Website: bh-photo
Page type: customer-info-address
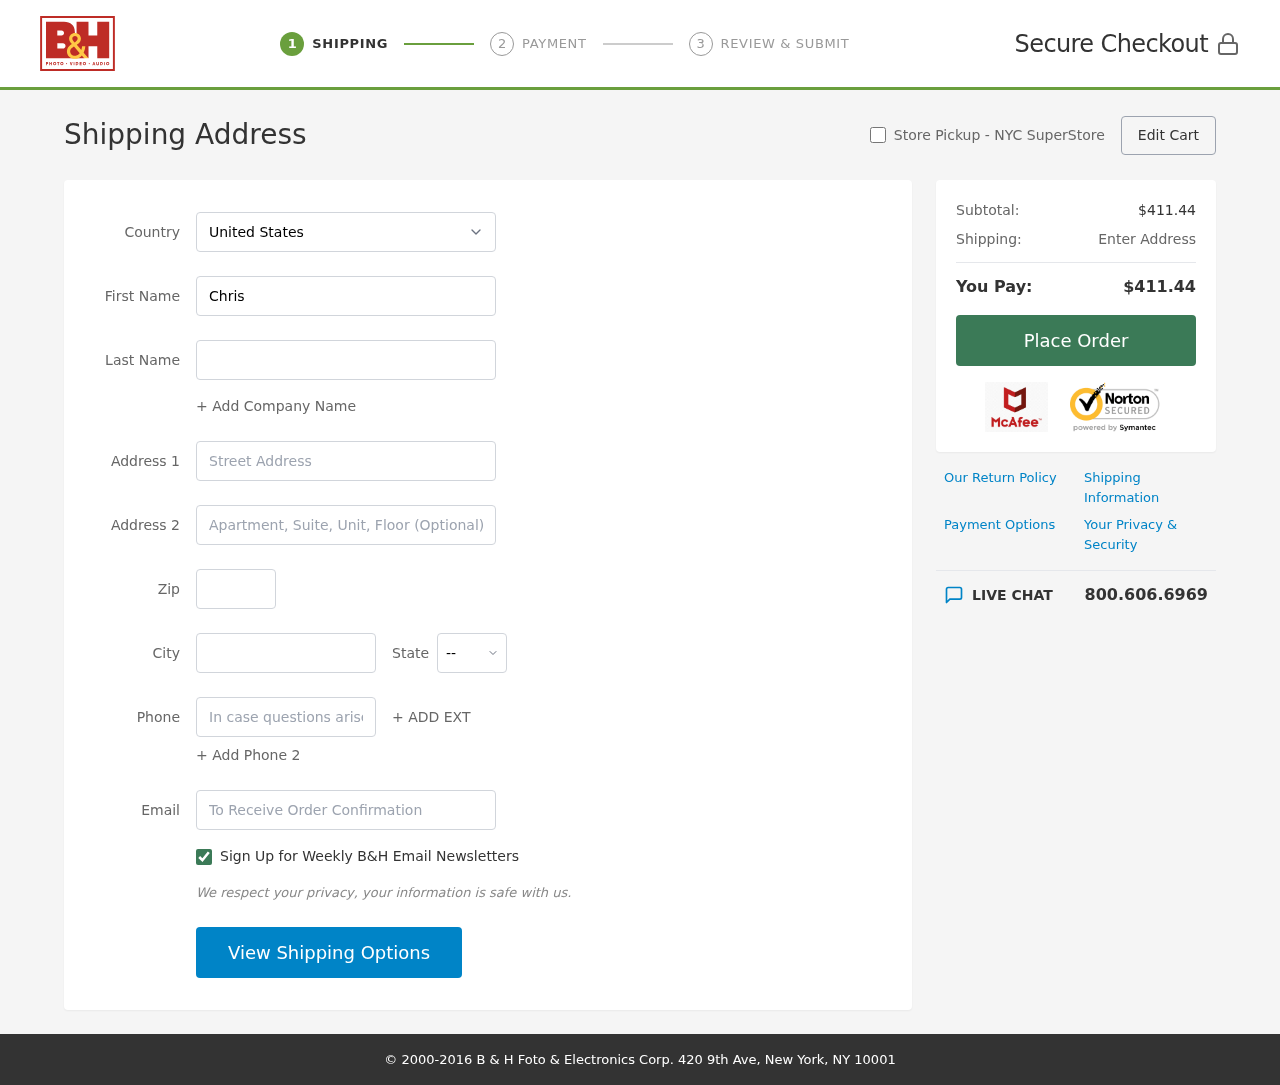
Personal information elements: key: PII_CITY
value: Port Johnberg
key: PII_COUNTRY
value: United States
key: PII_EMAIL
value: clopez@hotmail.com
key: PII_FIRSTNAME
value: Christopher
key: PII_LASTNAME
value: Lopez
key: PII_PHONE
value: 4042573435
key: PII_POSTCODE
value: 04074
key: PII_STATE_ABBR
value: VA
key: PII_STREET
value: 74419 Amy Field
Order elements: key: ORDER_SUBTOTAL
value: $411.44
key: ORDER_TOTAL
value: $411.44